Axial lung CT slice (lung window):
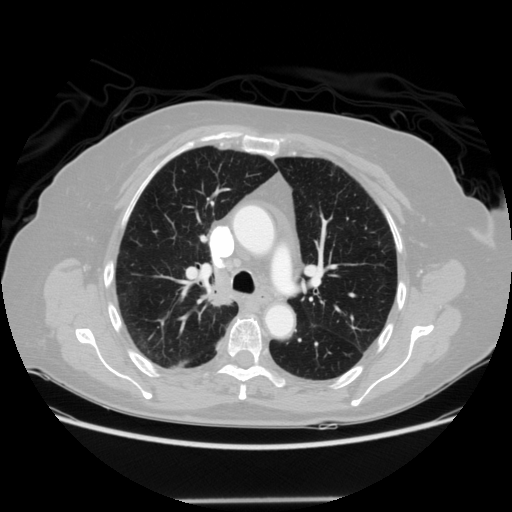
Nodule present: no